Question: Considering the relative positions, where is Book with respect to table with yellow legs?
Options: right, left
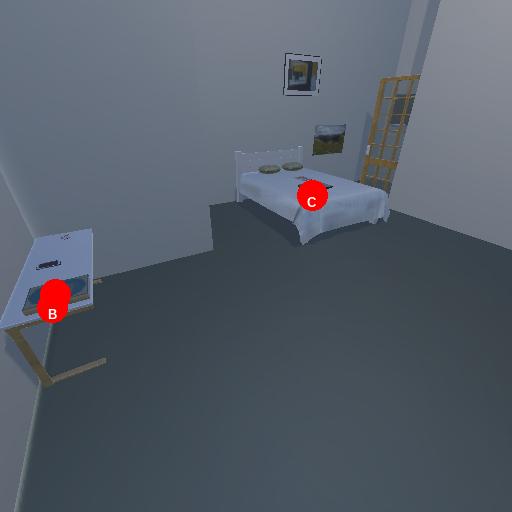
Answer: right